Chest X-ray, PA view. Patient: 42 years old, sex M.
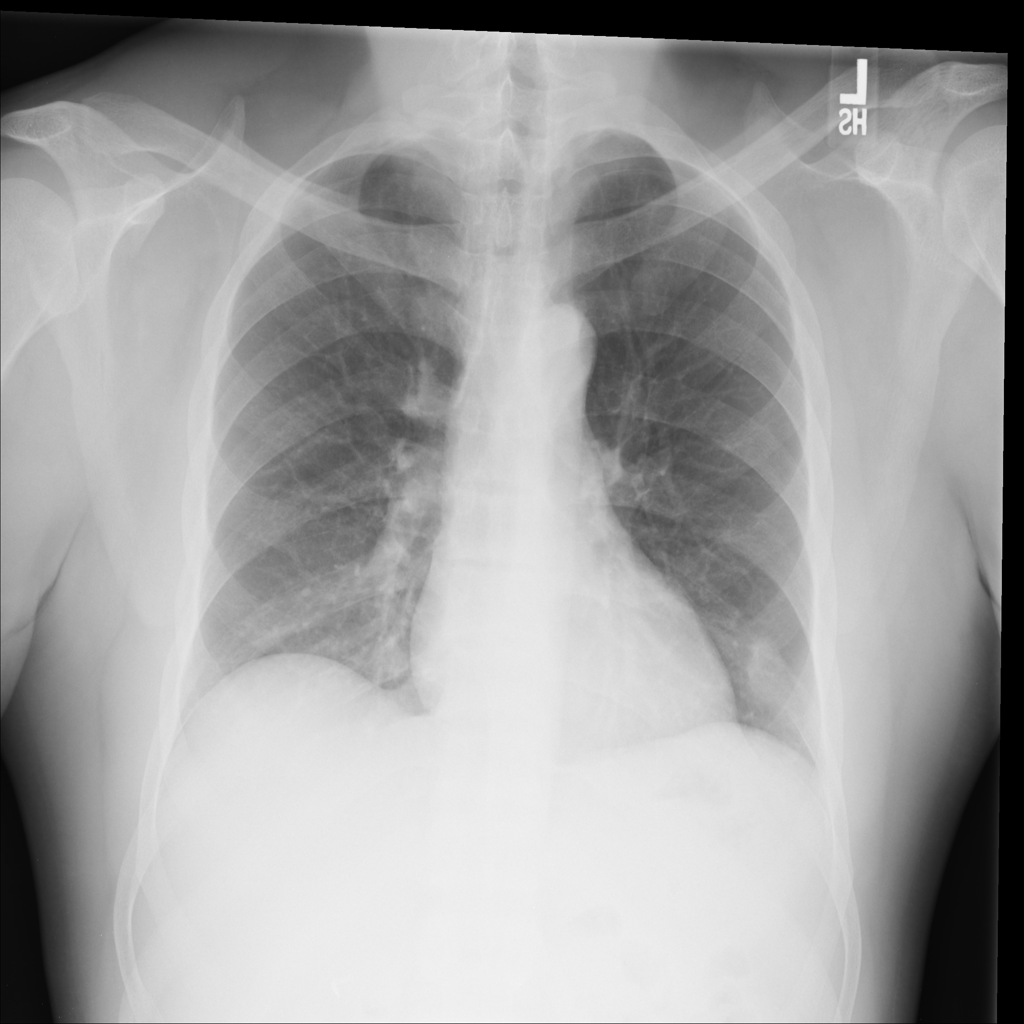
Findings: No Finding